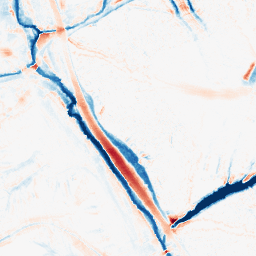
Category: morphological
Decomposition family: tophat_combined
Decomposition parameters: size: 10
Upsampling method: bspline
Upsampling parameters: scale: 8
Upsampling scale: 8